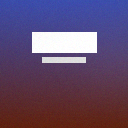
Screen state: on